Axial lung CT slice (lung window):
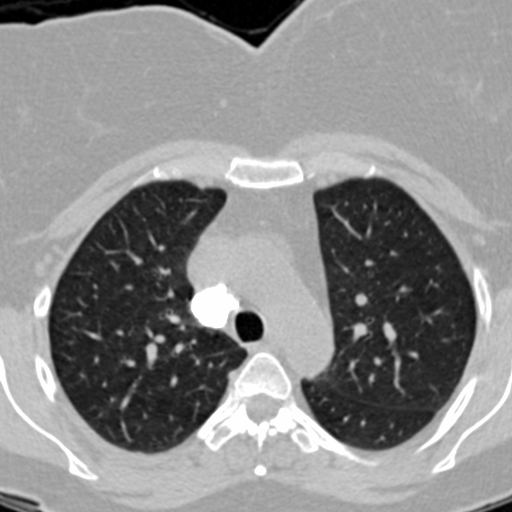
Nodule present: no